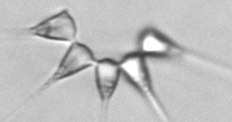
Label: Asterionellopsis_glacialis